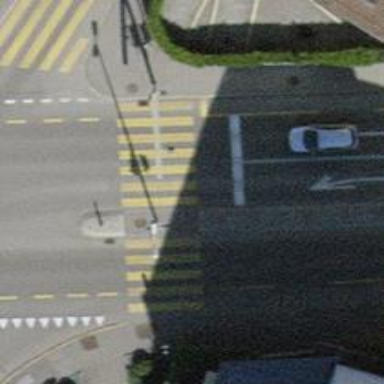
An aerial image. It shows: Secondary road with asphalt surface. It has separate cycle lane and sidewalk.